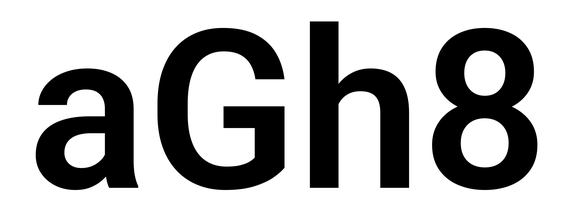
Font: Roboto_SemiBold